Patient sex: M
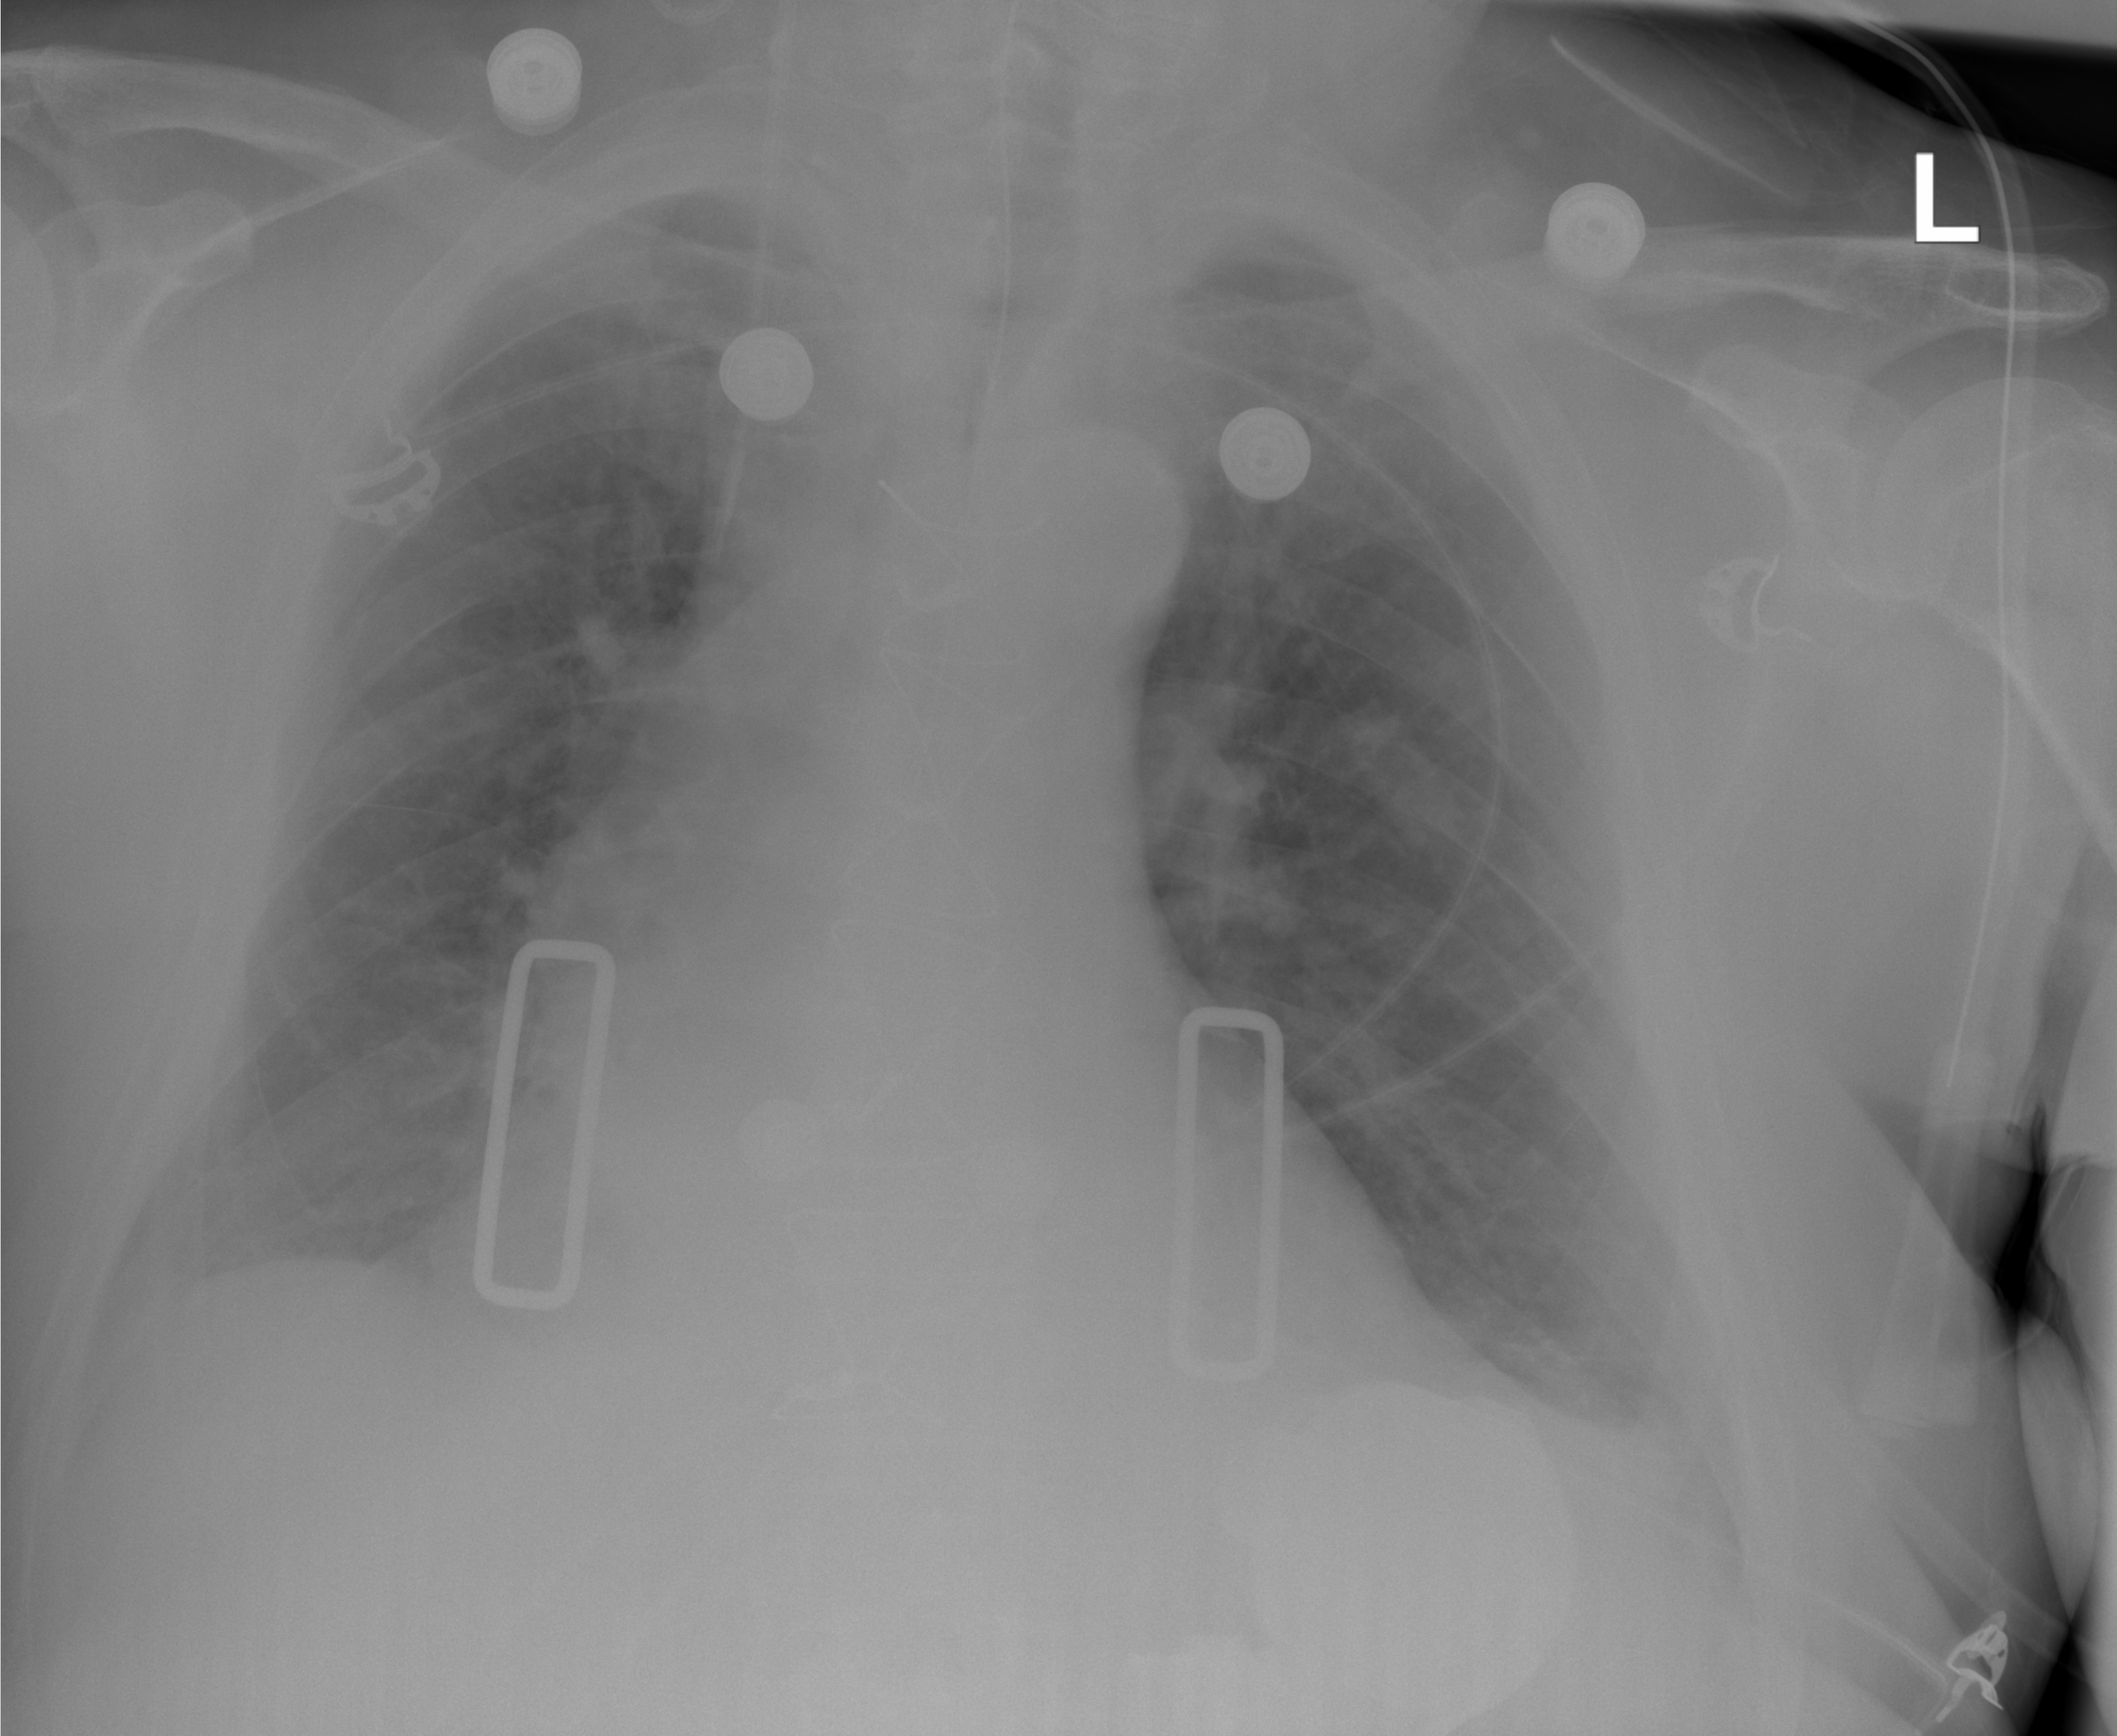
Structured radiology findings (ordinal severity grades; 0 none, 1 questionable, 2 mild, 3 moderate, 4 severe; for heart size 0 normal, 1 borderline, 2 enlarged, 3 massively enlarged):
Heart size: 2
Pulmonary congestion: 2
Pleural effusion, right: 1
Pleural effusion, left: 2
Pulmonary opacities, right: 0
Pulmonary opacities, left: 0
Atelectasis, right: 1
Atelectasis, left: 2